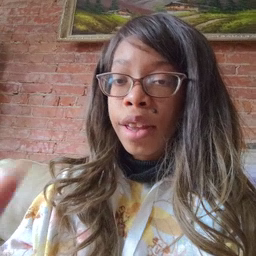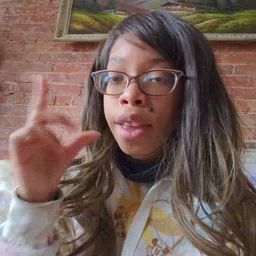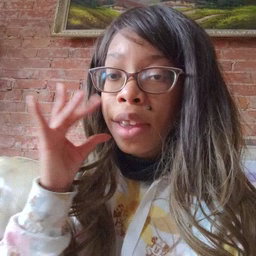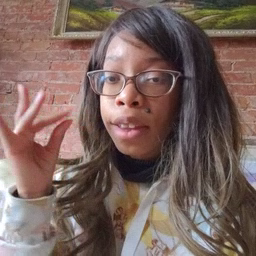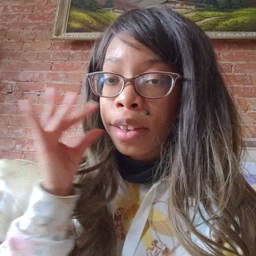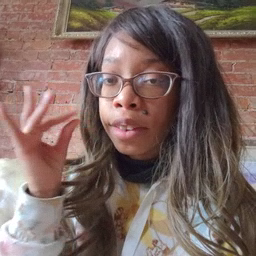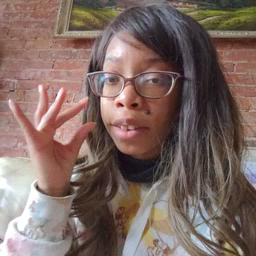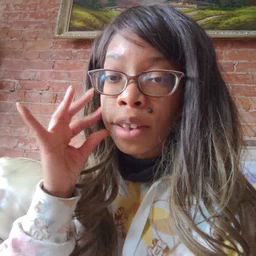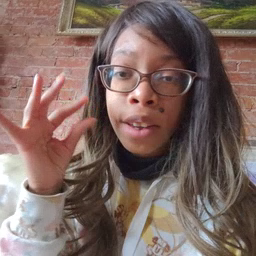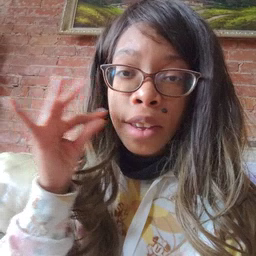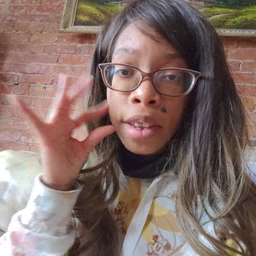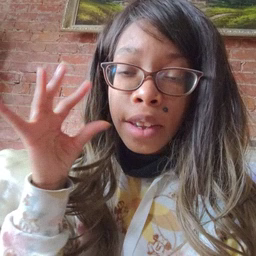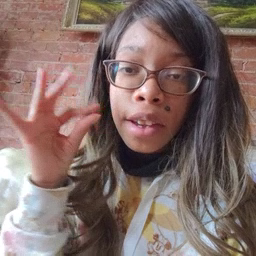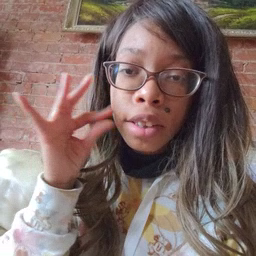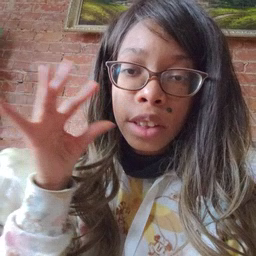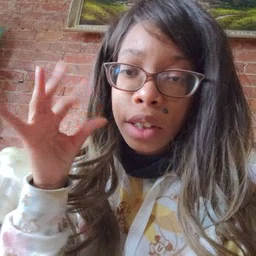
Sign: cat